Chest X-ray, PA view. Patient: 62 years old, sex F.
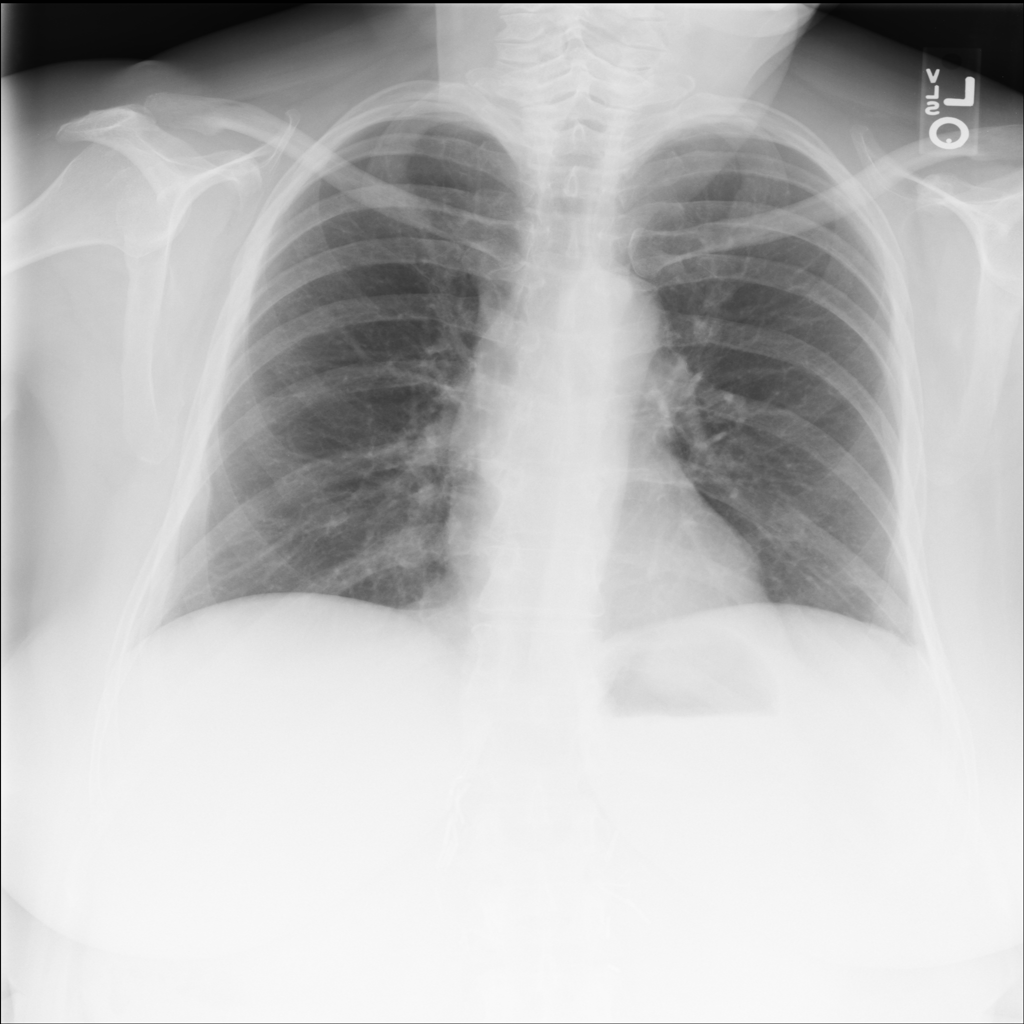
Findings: No Finding